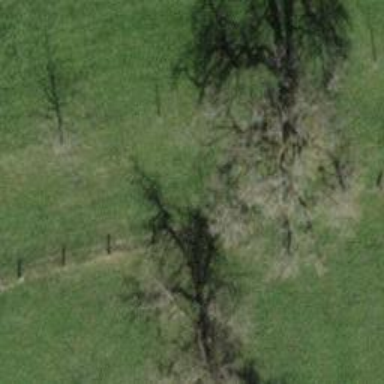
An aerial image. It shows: Fence.